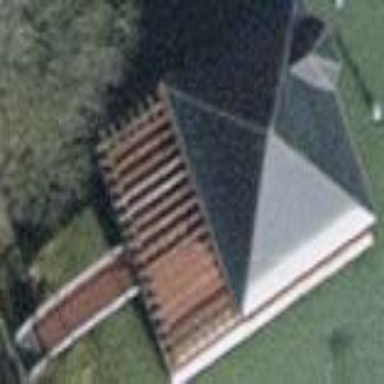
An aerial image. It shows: Boathouse.